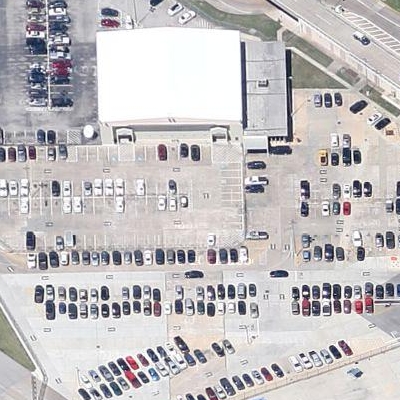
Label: Parking